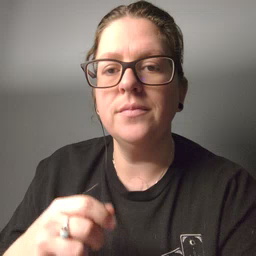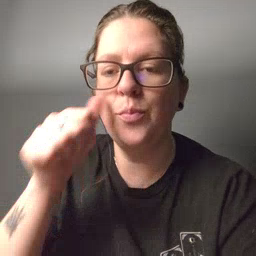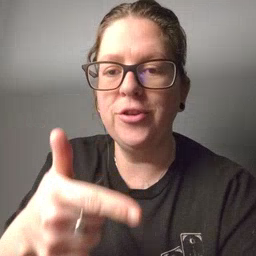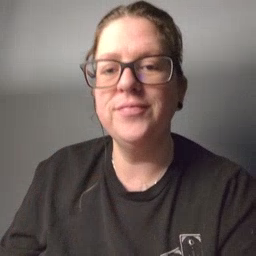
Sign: brother